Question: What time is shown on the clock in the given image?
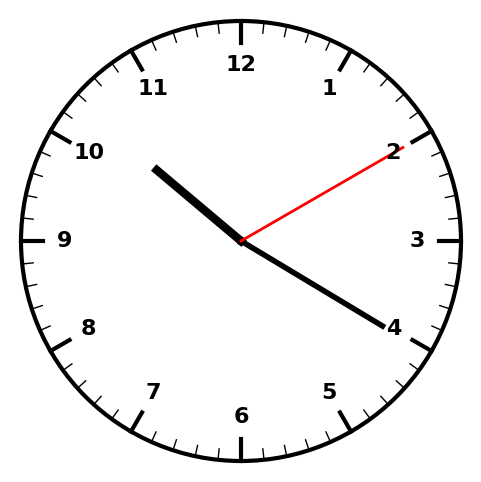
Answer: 10:20:10